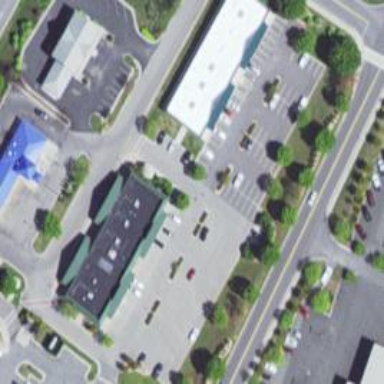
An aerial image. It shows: Healthcare clinic.